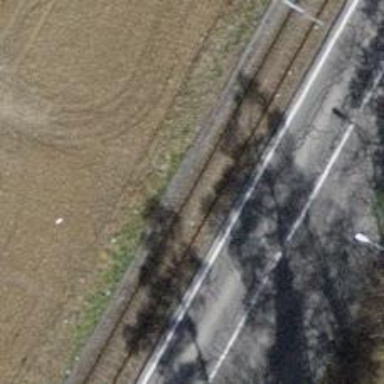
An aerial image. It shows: Railway level crossing.